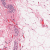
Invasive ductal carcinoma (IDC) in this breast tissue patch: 0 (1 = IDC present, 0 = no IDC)